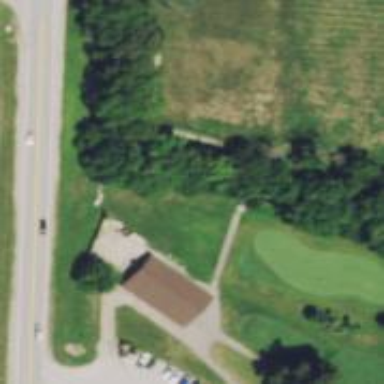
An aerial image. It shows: Path for both road and golf.